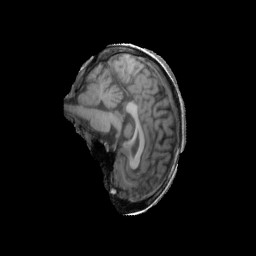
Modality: T1w
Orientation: sagittal
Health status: ill
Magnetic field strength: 3 T